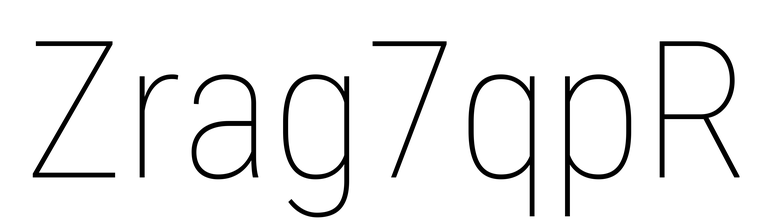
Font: Roboto_Condensed_Thin